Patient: sex M, age 76
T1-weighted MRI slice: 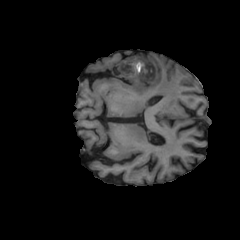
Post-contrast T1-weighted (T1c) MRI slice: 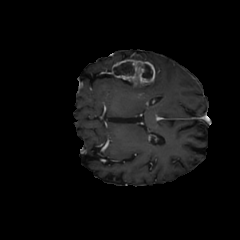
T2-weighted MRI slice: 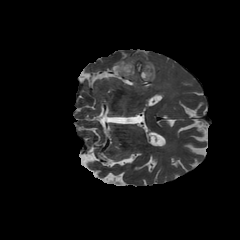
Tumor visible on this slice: yes
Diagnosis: Glioblastoma, IDH-wildtype
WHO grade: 4